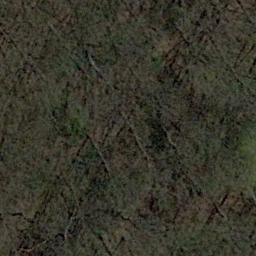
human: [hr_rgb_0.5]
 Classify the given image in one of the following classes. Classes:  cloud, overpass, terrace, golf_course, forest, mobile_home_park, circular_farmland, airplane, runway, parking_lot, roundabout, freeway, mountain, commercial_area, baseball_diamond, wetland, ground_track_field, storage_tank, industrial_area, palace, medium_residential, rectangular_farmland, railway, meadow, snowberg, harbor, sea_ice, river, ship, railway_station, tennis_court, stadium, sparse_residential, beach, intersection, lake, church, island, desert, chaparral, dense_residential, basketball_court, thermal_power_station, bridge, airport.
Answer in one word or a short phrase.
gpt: forest